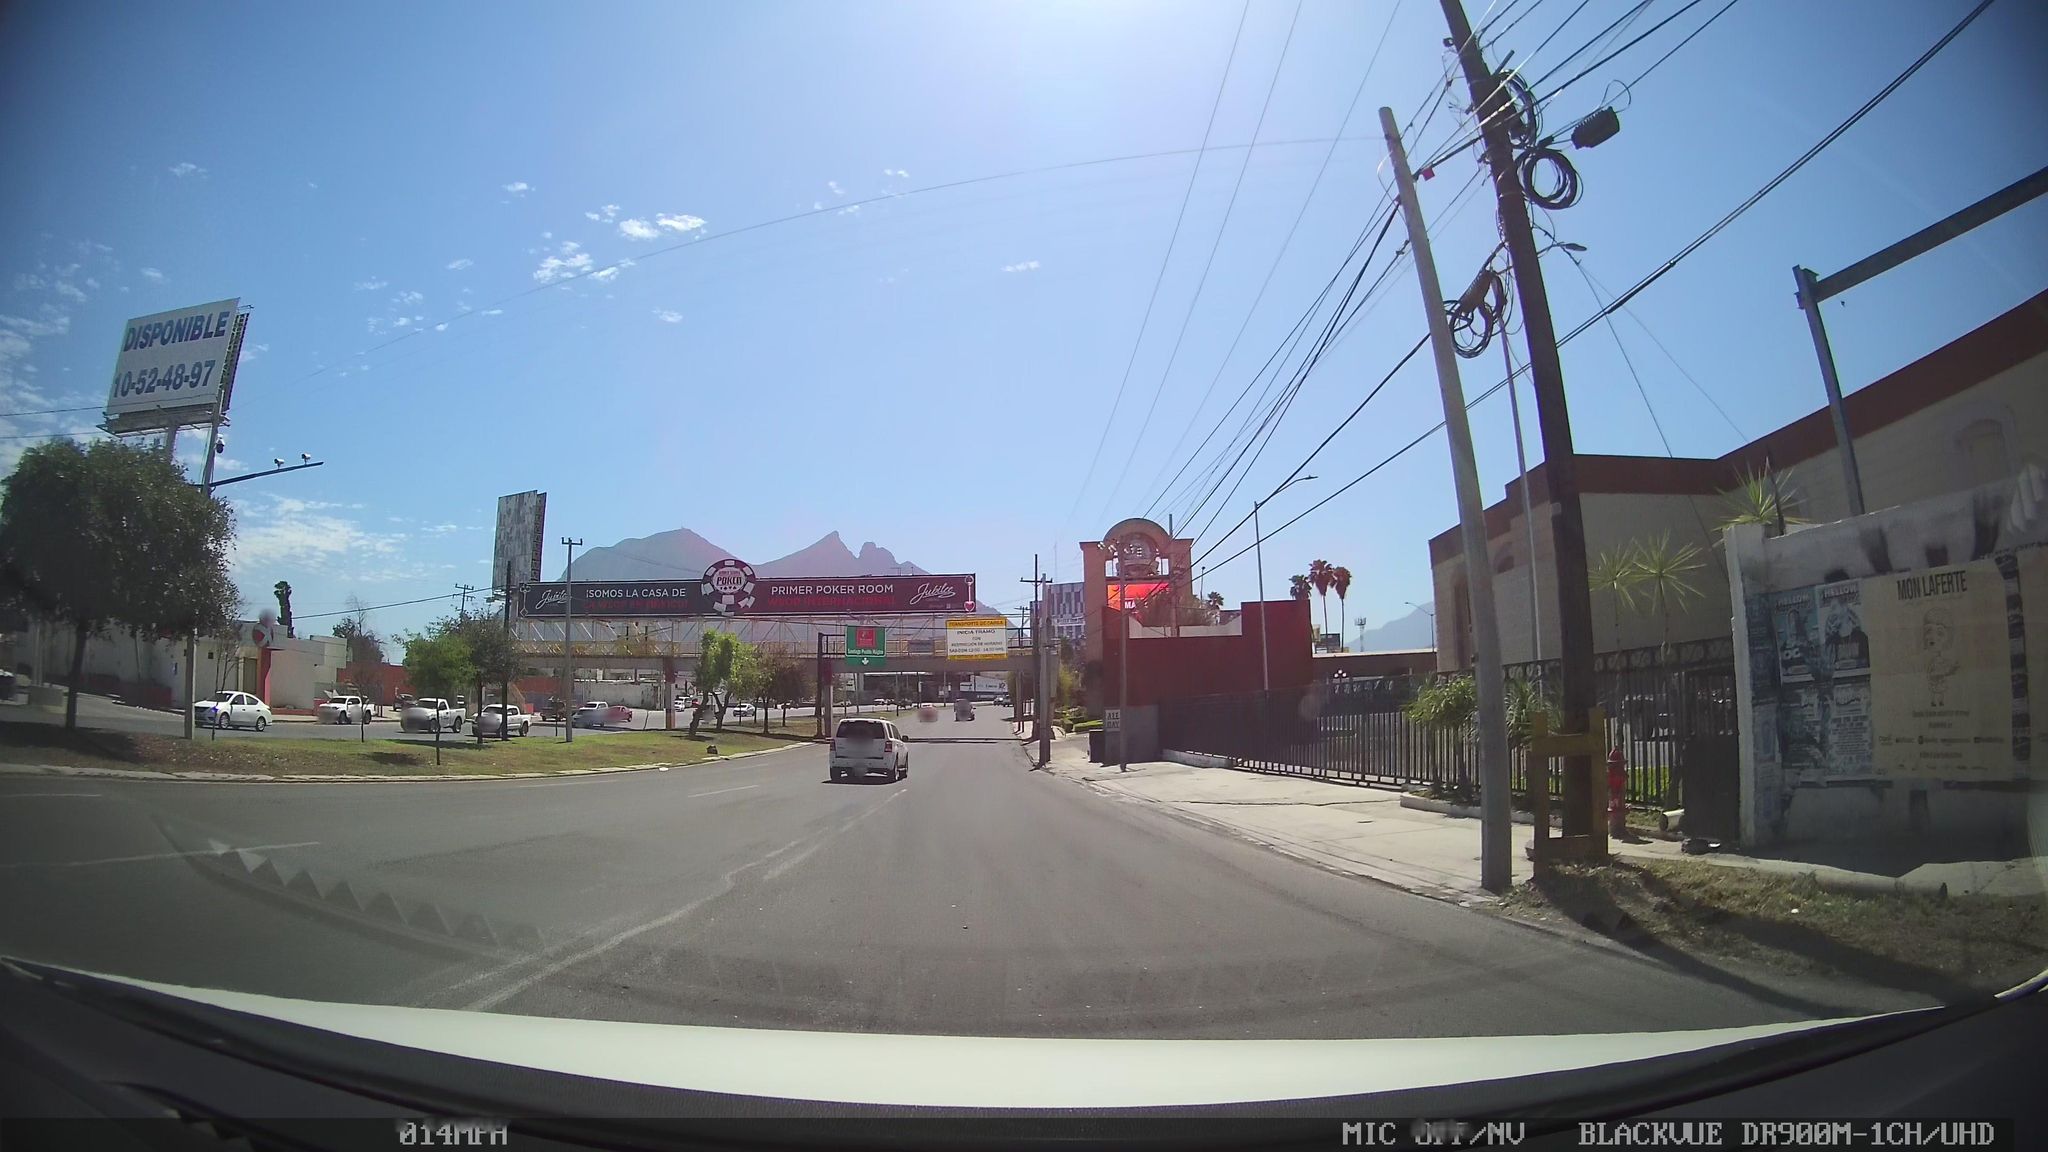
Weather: clear
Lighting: day
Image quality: good
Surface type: driving surface
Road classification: trunk_link
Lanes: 1
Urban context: suburban or peri-urban
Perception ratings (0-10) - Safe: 2.01, Lively: 5.28, Beautiful: 3.1, Boring: 2.2, Depressing: 7.09, Wealthy: 1.28